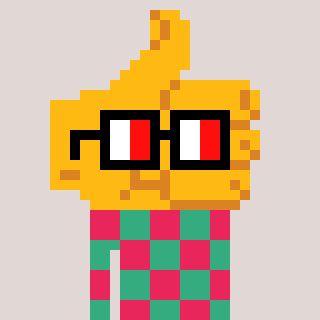
a pixel art character with square glasses with black frames and red eyes, a thumbsup-shaped head and a teal-colored body on a warm background